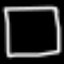
Label: square